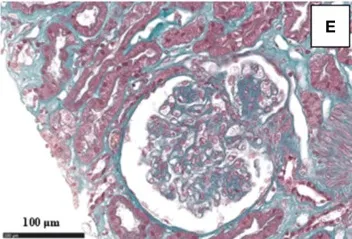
The repeat biopsy showed a remarkable reduction of the membranoproliferative lesions with disappearance of the capillary leukocyte infiltration and persistent mesangial expansion. PAS.
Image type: pathology (pas)